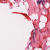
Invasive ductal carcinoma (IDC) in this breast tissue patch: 0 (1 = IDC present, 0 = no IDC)